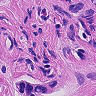
Metastatic tissue present: yes